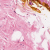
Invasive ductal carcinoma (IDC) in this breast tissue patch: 0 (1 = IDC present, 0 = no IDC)